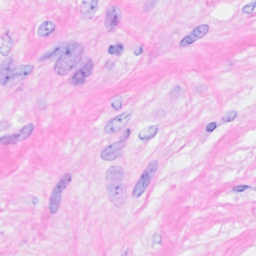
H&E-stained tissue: Breast